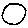
Label: circle